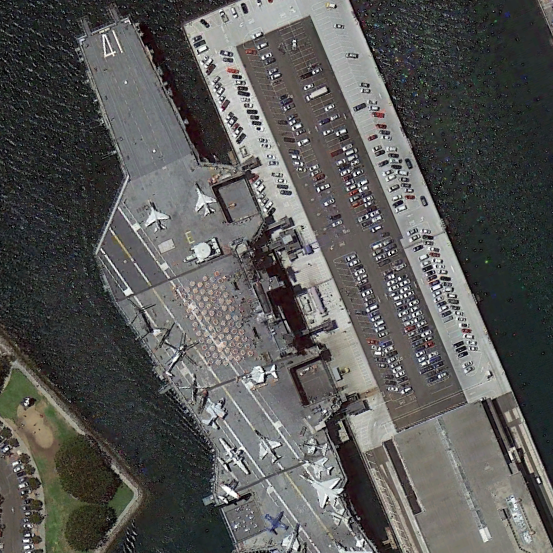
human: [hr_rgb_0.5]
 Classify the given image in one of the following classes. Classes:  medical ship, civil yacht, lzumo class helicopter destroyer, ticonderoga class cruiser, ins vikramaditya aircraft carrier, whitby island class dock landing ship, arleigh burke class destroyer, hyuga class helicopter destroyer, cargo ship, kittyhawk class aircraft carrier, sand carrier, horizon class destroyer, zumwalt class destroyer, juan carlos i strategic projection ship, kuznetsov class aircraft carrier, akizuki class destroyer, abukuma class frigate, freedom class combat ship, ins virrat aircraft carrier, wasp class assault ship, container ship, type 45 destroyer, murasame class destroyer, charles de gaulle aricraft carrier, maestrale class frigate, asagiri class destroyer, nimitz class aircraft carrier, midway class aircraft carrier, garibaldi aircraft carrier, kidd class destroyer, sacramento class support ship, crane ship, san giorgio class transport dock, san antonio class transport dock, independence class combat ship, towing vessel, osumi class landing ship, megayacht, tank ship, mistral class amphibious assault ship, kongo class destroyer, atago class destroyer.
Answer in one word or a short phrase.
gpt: Midway class aircraft carrier